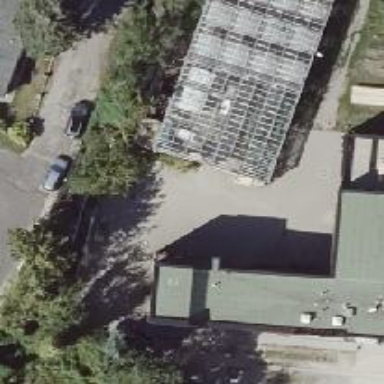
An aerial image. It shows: Garden center shop.